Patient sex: M
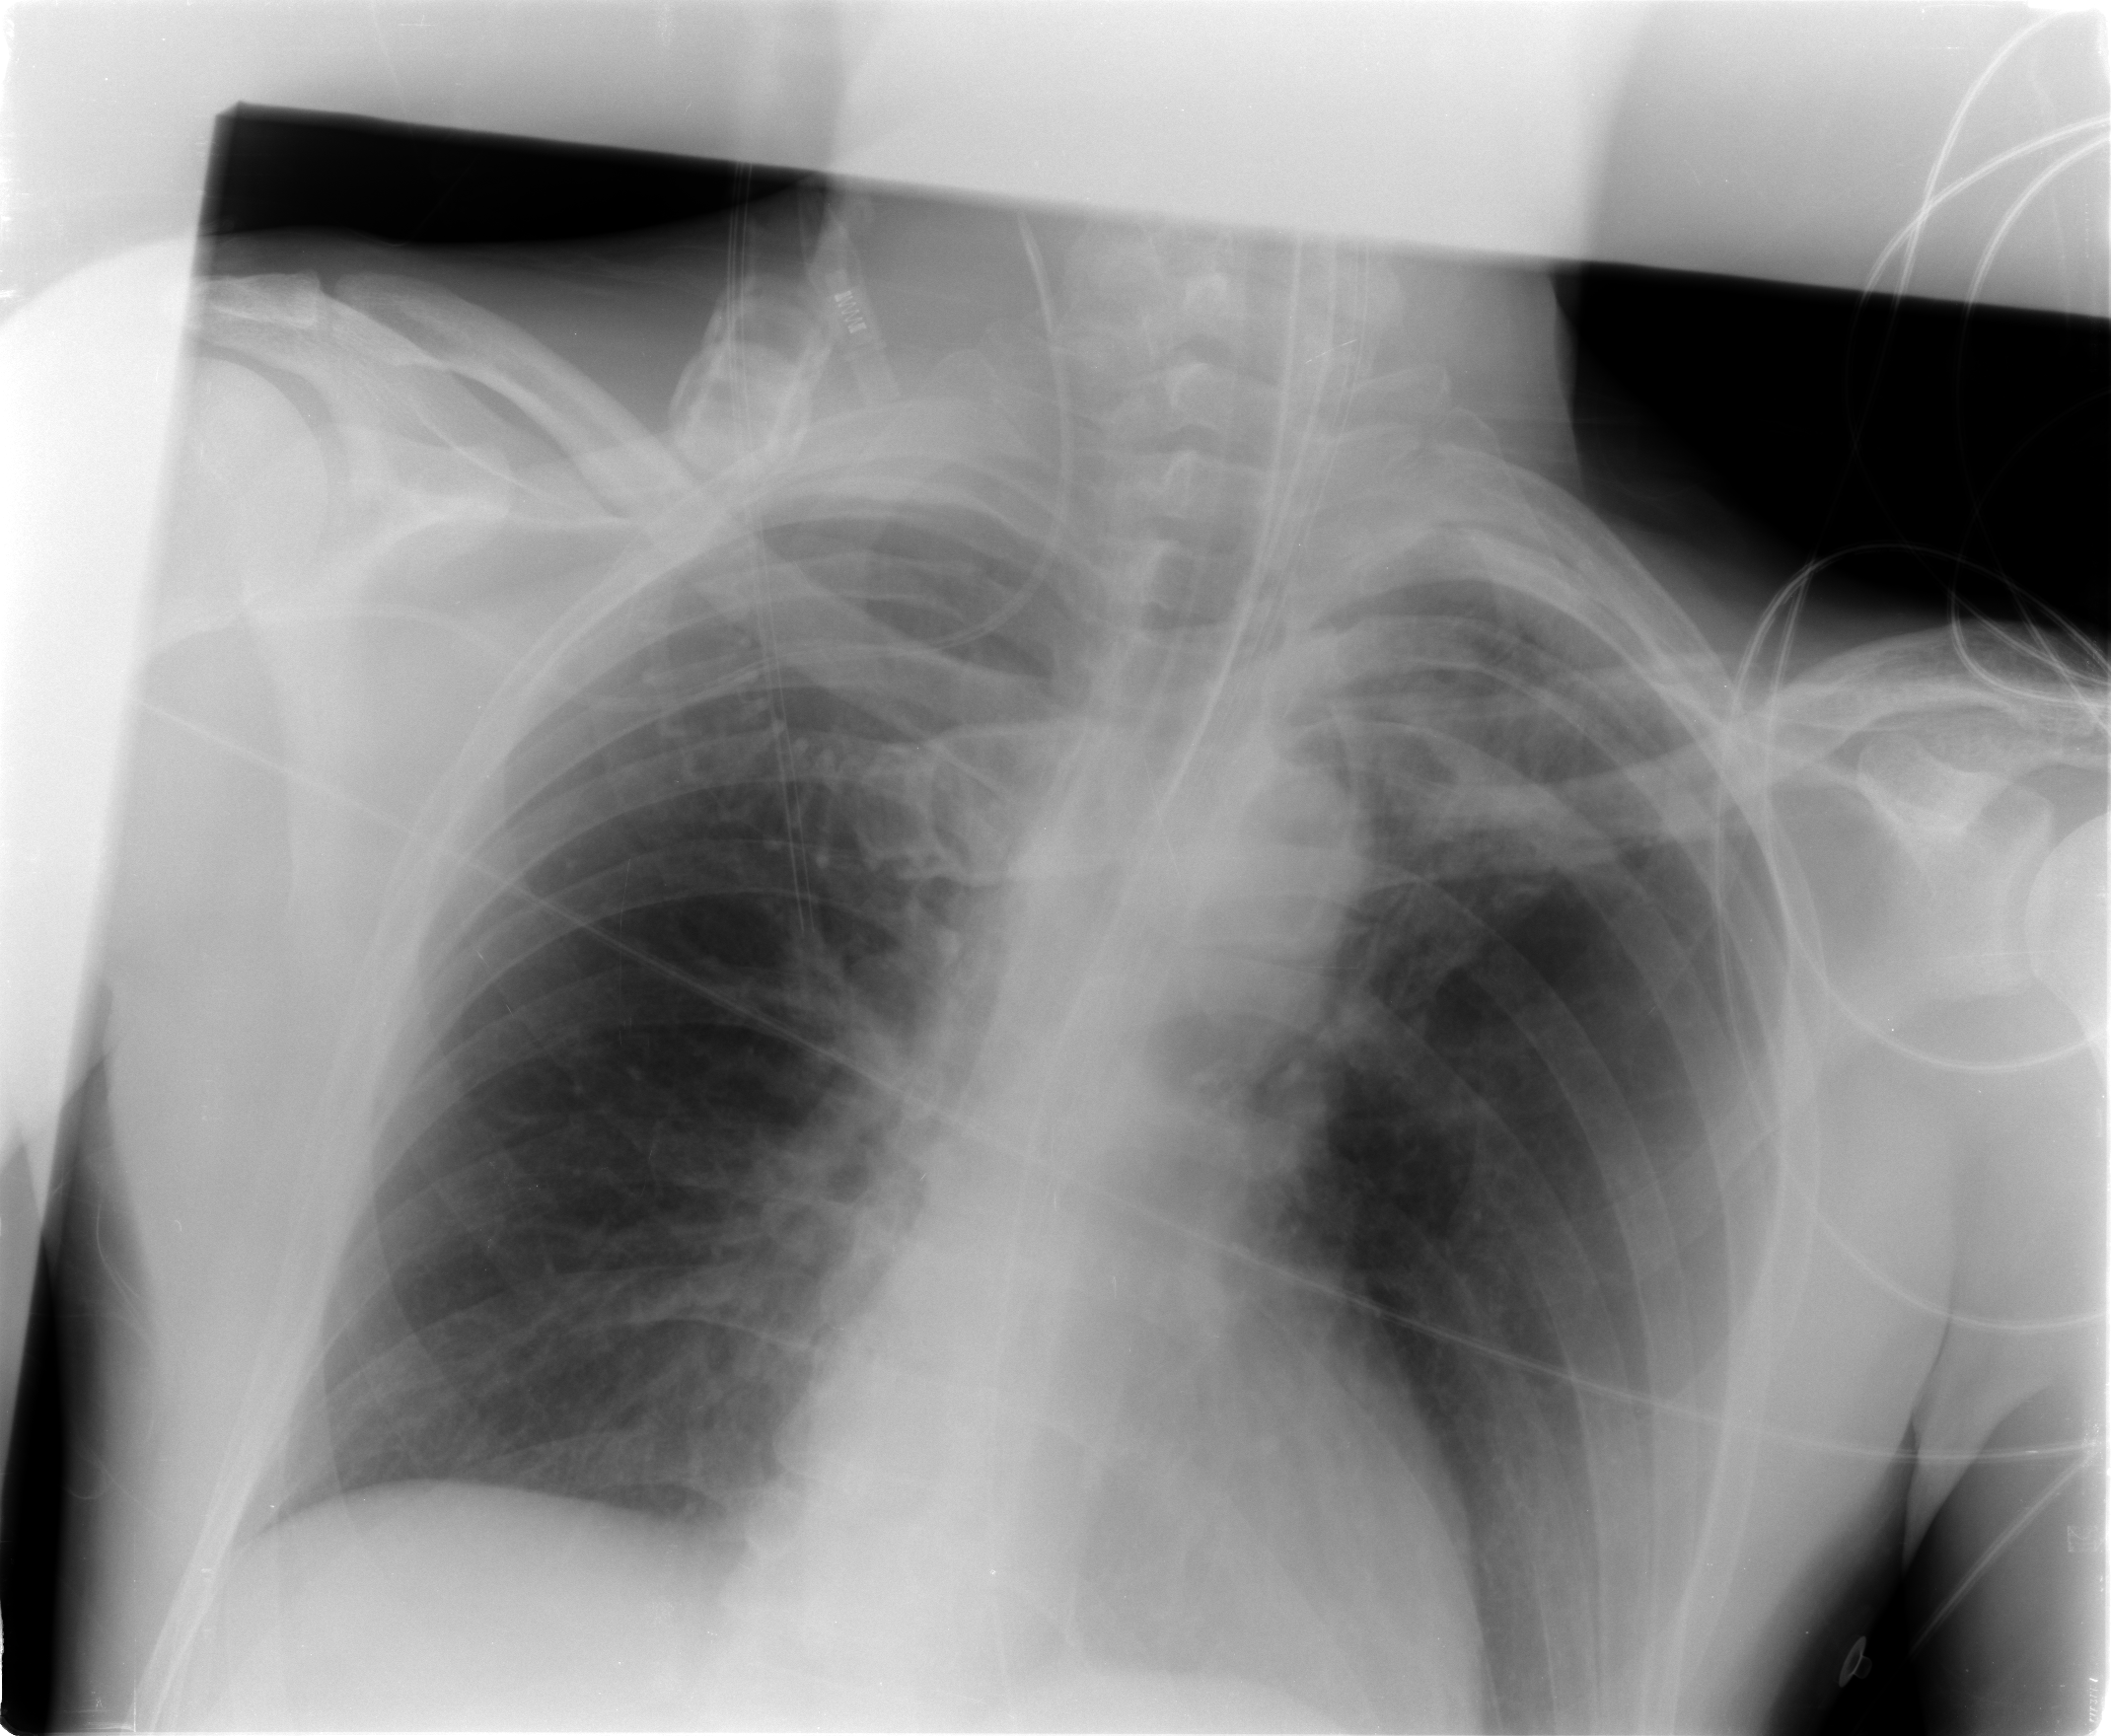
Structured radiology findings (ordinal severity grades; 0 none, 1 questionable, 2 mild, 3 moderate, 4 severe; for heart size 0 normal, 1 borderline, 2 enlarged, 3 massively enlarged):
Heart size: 0
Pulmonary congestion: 0
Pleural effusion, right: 0
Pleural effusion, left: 0
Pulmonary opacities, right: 0
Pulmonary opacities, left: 0
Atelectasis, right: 0
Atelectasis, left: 1